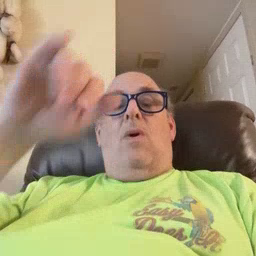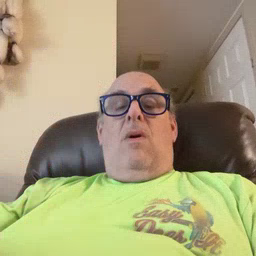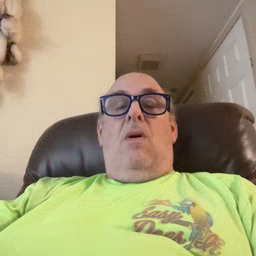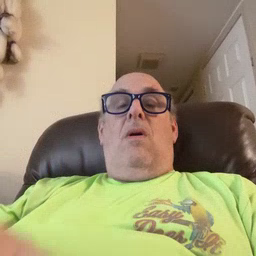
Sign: cow